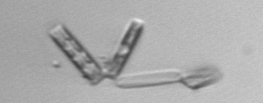
Label: Thalassionema